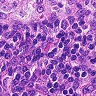
Metastatic tissue present: no